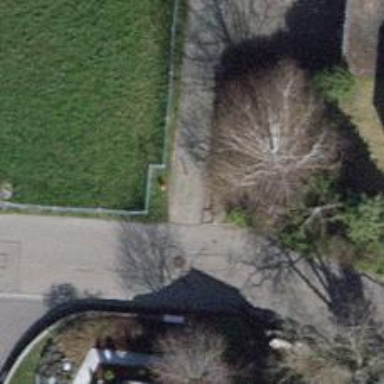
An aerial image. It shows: Bollard barrier.